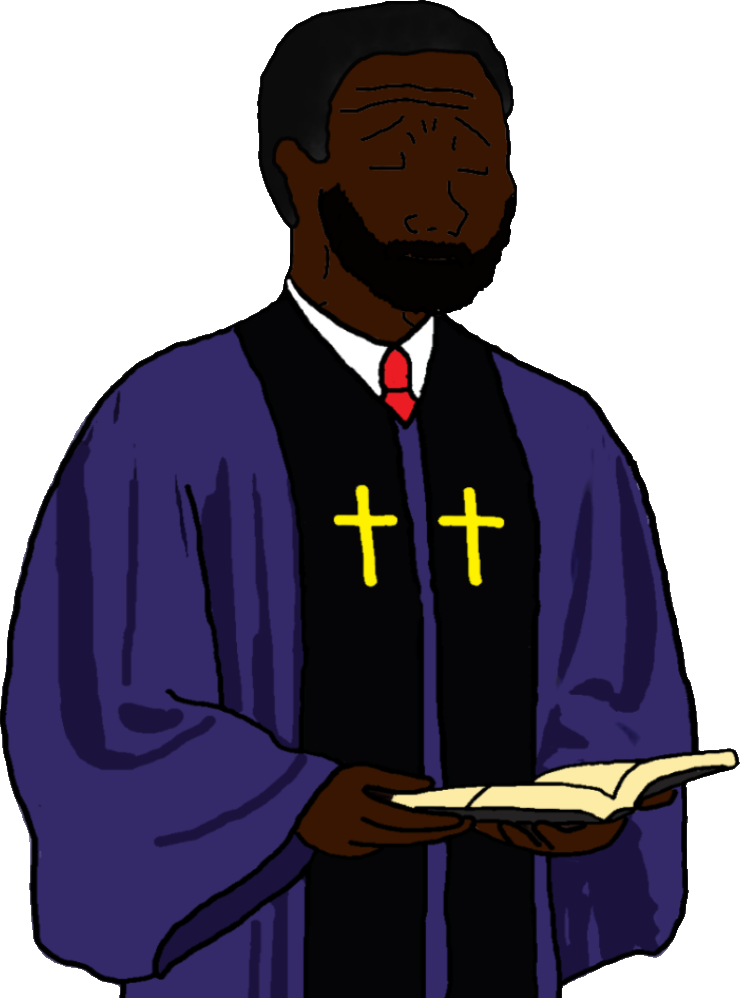
Label: 5_Blackjak